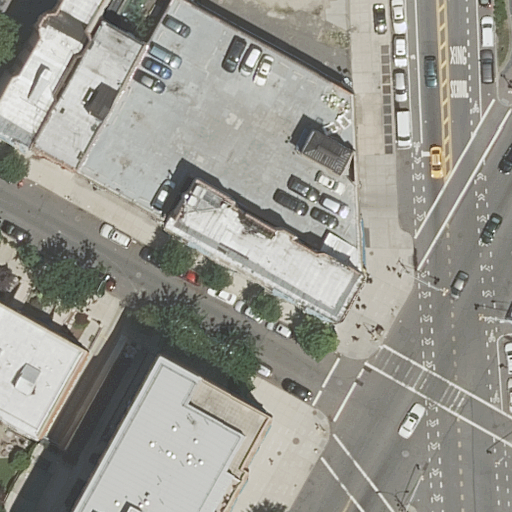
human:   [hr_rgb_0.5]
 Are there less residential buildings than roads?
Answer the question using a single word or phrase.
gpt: no

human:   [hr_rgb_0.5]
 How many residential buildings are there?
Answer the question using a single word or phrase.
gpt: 9

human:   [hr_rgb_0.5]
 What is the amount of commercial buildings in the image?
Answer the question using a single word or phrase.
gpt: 0

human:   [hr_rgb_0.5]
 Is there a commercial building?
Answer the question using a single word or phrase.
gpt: no

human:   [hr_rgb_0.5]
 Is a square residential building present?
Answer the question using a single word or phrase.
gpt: no

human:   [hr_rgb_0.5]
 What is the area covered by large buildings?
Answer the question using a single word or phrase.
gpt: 1749m2

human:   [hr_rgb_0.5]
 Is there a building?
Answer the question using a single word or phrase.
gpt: yes

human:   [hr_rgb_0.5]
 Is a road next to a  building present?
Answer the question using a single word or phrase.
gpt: yes

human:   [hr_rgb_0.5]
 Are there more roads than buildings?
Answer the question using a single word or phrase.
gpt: no

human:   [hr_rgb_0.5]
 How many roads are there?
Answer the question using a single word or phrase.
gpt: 7

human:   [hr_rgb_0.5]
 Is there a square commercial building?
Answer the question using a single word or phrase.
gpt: no

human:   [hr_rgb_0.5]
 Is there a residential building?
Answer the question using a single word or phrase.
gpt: yes

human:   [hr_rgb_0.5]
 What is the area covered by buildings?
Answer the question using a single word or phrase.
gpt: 3077m2

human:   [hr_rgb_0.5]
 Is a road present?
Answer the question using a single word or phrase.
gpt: yes

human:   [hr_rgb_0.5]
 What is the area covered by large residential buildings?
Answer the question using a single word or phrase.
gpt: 1749m2

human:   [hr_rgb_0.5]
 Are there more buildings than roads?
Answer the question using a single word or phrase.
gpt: yes

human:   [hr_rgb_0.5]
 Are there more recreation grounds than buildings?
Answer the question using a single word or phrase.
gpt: no

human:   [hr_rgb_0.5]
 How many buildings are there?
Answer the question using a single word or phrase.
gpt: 9

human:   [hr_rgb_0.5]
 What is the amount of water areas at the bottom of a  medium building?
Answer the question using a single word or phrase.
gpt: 0

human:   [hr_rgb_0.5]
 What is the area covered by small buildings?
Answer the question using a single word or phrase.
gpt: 57m2

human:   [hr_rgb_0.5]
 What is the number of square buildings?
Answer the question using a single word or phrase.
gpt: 0

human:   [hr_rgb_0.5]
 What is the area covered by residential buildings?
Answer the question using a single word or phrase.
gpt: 3077m2

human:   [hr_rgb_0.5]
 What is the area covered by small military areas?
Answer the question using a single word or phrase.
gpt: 0m2

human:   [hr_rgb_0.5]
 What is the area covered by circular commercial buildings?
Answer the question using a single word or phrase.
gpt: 0m2

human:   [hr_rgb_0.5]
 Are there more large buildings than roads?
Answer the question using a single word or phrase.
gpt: no

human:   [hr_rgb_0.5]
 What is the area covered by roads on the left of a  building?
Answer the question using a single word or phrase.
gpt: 0m2

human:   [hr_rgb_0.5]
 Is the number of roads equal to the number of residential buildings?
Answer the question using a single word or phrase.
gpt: no

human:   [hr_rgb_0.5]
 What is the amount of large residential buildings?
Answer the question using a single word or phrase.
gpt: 1

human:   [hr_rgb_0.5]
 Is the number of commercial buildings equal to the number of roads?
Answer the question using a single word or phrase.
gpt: no

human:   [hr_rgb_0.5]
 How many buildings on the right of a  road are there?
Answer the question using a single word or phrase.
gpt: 0

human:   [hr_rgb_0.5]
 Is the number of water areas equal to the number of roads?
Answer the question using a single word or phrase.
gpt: no

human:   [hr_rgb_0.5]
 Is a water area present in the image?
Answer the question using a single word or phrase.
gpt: no

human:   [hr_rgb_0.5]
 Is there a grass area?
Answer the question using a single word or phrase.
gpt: no

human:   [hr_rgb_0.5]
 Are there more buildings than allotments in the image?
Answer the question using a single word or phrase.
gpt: yes

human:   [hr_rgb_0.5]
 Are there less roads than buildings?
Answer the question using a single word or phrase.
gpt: yes

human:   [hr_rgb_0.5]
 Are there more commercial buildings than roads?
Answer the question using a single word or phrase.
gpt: no

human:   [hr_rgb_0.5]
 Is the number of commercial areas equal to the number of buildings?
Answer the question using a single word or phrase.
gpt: no

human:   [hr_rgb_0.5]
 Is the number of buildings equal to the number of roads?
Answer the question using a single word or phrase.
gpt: no

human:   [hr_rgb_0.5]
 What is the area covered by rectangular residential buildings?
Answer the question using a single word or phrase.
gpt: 332m2

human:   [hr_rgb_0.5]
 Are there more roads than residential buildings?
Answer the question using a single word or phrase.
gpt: no

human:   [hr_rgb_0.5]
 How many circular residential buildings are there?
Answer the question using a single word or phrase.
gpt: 0

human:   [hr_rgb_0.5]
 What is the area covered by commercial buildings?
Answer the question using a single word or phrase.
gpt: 0m2

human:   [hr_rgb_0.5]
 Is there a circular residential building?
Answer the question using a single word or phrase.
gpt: no

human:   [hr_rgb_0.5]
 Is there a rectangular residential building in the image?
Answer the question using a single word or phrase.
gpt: yes

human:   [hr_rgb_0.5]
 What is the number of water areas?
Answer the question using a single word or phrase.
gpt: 0

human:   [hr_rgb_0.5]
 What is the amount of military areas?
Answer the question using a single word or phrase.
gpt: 0

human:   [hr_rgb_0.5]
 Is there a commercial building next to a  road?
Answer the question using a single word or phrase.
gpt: no

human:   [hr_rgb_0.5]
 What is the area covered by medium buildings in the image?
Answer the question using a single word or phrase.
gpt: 1269m2

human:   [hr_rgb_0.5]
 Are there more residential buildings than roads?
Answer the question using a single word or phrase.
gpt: yes

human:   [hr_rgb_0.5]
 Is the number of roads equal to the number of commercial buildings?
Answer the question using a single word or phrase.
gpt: no

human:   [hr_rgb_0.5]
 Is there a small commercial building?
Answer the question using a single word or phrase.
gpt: no

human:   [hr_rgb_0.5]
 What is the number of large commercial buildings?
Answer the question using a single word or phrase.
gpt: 0

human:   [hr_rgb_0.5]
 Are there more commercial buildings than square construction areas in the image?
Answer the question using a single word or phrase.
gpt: no

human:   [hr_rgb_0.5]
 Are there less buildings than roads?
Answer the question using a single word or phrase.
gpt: no

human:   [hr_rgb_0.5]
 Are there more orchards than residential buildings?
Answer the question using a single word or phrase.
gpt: no

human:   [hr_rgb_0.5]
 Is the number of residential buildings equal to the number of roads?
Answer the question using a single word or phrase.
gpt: no

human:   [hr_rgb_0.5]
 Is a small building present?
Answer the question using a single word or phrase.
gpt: yes

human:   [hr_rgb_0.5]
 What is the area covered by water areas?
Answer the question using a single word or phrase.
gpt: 0m2

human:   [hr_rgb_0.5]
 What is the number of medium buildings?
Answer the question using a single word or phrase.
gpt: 5

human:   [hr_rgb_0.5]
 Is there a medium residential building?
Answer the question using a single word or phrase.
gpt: yes

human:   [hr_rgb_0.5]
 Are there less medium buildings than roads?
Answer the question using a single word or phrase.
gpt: yes

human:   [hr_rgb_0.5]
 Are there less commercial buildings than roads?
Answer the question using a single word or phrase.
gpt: yes

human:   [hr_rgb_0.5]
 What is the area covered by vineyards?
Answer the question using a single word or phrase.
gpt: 0m2

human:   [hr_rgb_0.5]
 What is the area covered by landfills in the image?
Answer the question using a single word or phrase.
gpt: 0m2